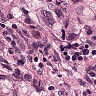
Metastatic tissue present: yes